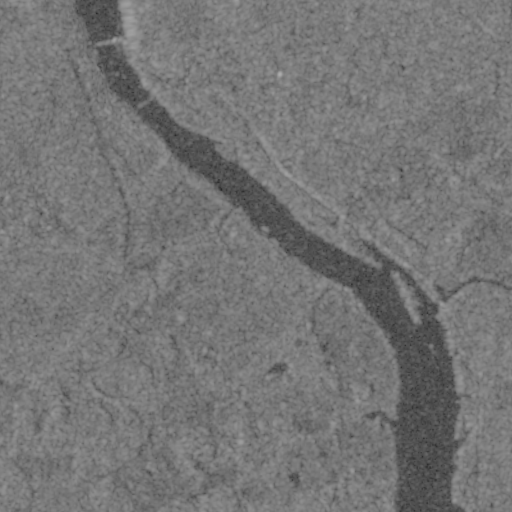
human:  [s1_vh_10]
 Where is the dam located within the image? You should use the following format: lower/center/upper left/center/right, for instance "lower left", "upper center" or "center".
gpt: The dam is located in the upper left of the image.
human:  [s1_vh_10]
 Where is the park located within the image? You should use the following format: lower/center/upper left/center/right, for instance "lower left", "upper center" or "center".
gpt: The park is located in the upper left of the image.
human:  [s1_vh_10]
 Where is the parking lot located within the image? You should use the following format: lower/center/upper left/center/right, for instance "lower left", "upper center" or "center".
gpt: The parking lot is located in the upper left of the image.
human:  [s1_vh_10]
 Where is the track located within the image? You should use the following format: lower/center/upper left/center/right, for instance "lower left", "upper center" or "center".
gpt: There is no track in the image.

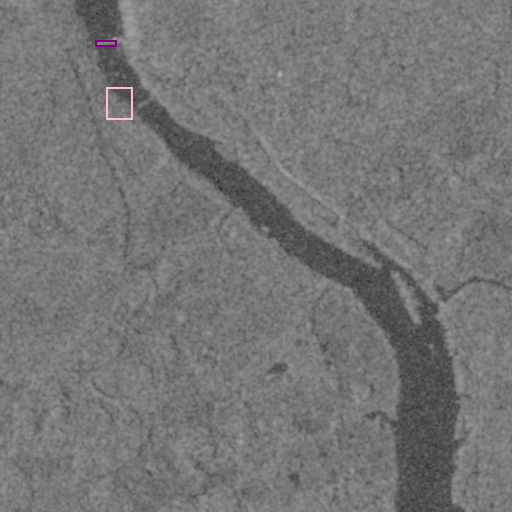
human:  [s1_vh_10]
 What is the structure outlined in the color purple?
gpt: The structure outlined in purple is a dam.
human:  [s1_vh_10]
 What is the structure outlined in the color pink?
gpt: The structure outlined in pink is a park.
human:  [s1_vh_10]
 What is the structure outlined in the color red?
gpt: There is no red outline.